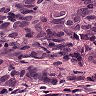
Metastatic tissue present: yes